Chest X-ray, PA view. Patient: 64 years old, sex F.
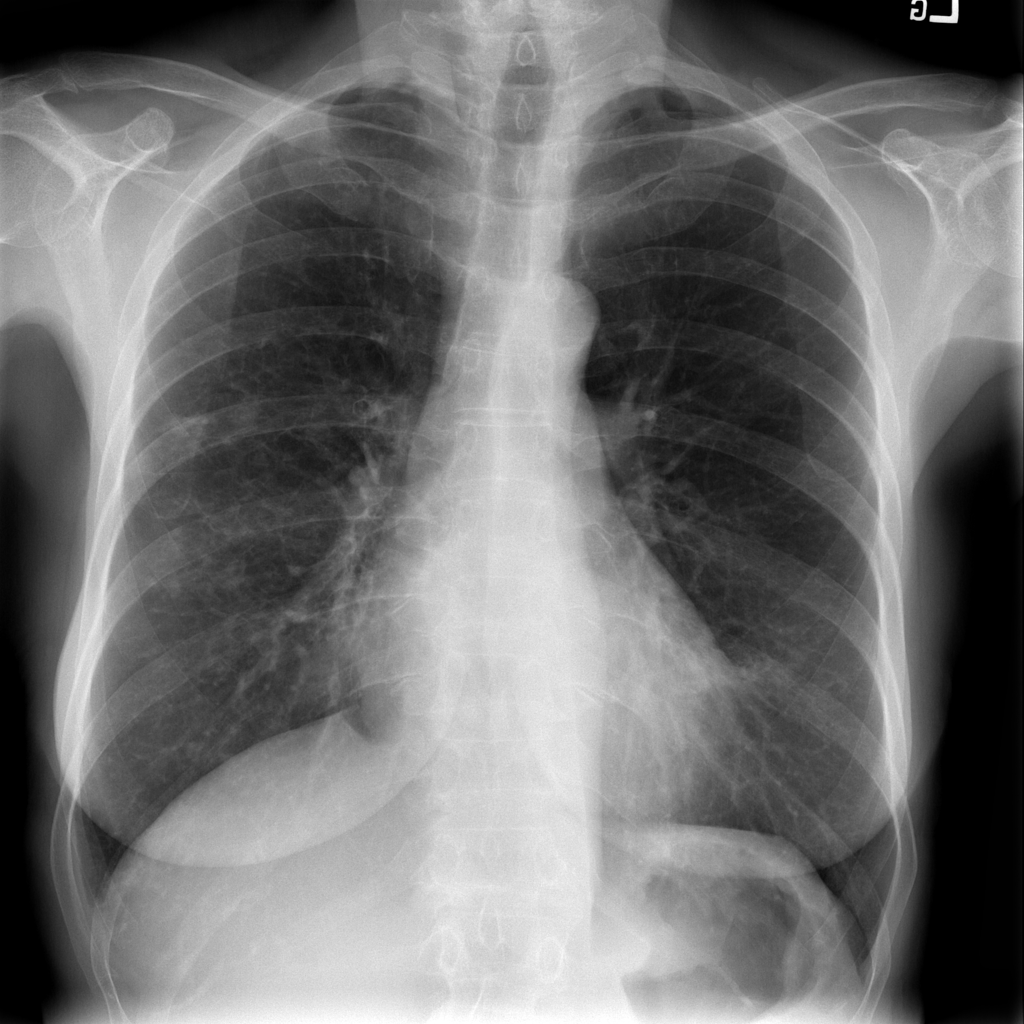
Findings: No Finding